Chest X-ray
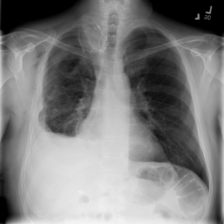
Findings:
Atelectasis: negative
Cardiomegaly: negative
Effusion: positive
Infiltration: negative
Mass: negative
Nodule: negative
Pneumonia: negative
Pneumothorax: negative
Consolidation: negative
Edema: negative
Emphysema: positive
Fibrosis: negative
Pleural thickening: negative
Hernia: negative